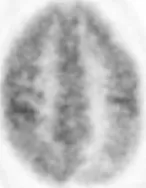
MRI and PET imaging studies. (A,
B) MRI post-contrast T1-weighted images of patient no. And a second left occipital mass after ERKD.
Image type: radiology (scintigraphy)